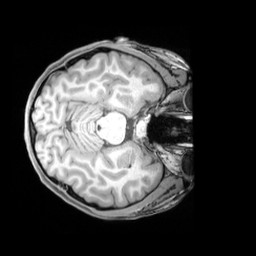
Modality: T1w
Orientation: axial
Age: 23
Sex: female
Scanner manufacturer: siemens
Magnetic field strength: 3 T
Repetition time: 1.97 s
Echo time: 0.00206 s